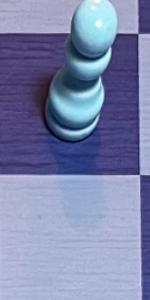
Label: Empty